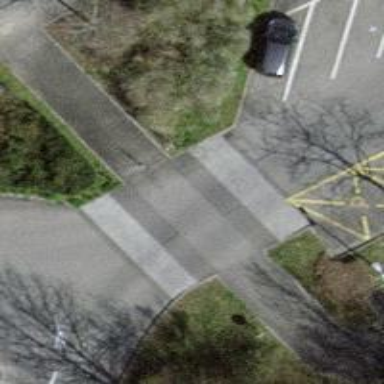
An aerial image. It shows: Road serving as parking aisle.